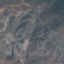
Land use / land cover class: HerbaceousVegetation